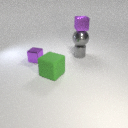
small gray metal cylinder behind small purple metal cube